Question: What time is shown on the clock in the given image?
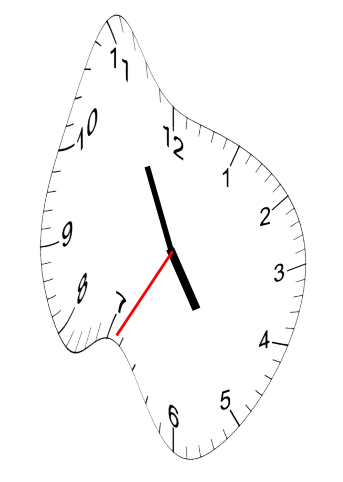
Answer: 04:55:35